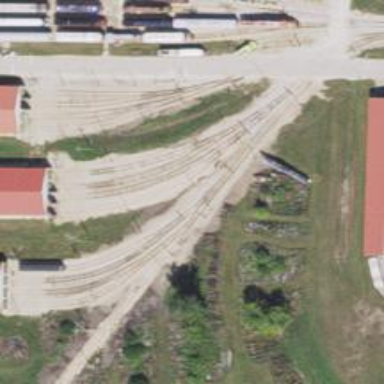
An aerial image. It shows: Preserved railway yard with electrified contact lines.